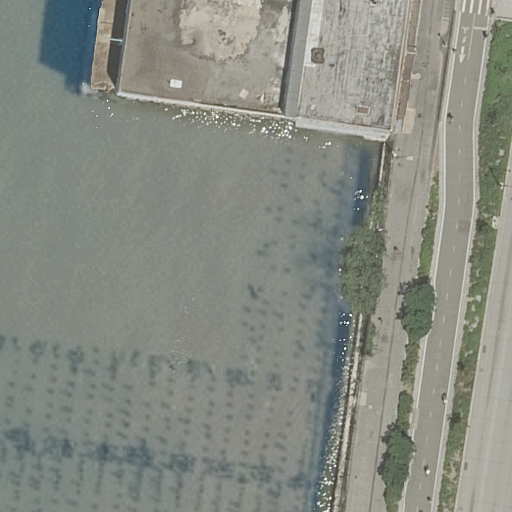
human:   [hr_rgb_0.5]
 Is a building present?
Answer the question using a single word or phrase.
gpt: yes

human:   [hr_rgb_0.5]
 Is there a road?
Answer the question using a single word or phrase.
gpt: yes

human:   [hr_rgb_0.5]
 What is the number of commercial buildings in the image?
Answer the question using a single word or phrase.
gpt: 0

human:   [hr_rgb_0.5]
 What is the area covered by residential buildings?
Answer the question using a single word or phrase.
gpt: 1186m2

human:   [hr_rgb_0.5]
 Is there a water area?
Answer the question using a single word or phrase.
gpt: yes

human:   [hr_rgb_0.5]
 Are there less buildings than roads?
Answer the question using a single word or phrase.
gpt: yes

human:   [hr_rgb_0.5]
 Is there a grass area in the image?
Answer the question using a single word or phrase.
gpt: yes

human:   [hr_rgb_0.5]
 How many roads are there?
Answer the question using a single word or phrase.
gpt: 6

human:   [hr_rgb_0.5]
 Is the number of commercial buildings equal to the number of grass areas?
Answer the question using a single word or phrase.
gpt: no

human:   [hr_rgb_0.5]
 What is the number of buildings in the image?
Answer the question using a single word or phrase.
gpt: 1

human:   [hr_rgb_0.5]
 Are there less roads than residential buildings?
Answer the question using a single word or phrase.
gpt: no

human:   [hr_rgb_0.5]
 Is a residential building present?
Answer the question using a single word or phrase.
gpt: yes

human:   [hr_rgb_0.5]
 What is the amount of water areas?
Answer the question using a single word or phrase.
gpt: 1

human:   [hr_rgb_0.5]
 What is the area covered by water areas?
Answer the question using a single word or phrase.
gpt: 6263m2

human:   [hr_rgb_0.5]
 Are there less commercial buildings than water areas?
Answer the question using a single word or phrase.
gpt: yes

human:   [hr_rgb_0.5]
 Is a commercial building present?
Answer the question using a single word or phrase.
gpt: no

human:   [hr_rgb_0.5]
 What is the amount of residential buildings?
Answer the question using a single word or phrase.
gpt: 1

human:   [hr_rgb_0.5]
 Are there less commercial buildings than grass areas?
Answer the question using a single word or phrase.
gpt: yes

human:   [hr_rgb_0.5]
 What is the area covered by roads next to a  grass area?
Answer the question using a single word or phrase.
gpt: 0m2

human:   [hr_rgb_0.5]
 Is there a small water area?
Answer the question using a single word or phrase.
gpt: no

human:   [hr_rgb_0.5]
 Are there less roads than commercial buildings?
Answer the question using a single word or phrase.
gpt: no

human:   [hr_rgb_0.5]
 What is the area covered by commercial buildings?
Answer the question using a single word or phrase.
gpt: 0m2

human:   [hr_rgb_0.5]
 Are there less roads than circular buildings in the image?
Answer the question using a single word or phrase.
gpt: no

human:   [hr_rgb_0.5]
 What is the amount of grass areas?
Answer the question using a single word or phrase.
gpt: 2

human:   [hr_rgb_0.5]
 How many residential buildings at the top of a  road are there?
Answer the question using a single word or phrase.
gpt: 1

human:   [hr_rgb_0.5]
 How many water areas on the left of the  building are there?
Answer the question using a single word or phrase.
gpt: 0

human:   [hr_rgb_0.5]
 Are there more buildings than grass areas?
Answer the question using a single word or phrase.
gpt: no

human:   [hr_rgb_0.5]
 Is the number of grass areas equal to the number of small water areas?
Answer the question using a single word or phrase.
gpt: no

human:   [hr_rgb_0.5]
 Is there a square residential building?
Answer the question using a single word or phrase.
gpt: no

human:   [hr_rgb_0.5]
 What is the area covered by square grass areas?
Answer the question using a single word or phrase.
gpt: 0m2

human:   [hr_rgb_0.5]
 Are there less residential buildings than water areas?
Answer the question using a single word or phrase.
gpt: no

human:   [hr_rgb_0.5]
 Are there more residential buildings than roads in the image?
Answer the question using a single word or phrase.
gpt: no

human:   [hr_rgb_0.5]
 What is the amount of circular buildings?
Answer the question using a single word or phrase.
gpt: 0

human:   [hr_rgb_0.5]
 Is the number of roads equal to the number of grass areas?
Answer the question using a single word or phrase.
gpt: no

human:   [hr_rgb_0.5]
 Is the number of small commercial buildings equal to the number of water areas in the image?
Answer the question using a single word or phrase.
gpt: no

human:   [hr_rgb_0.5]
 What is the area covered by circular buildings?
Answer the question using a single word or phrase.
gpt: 0m2

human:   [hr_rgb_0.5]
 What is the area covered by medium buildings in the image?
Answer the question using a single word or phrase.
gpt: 0m2

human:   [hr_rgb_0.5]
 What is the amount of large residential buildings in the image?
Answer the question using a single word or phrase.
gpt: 1

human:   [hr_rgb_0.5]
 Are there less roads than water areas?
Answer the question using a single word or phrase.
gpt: no

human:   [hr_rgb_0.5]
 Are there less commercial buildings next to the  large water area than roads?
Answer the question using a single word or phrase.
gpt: yes

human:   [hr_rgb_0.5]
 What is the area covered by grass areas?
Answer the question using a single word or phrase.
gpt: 84m2

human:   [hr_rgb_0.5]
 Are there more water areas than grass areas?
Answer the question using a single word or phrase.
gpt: no

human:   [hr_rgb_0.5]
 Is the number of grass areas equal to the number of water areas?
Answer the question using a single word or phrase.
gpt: no

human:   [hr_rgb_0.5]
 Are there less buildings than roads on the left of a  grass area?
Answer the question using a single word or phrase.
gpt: yes

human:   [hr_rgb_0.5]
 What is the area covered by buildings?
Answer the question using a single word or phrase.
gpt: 1186m2

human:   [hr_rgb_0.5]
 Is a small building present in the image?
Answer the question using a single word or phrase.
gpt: no

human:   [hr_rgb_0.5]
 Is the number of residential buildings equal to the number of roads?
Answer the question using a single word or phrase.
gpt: no

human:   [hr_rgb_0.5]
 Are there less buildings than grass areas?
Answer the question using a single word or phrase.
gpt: yes

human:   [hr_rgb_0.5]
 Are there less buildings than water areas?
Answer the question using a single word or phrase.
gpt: no

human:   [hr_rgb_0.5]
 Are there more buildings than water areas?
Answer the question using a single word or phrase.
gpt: no

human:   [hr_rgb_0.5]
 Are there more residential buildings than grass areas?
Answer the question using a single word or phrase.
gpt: no

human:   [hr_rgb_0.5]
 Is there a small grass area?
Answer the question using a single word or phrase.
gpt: yes

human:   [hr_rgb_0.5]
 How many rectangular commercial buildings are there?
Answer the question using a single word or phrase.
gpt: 0

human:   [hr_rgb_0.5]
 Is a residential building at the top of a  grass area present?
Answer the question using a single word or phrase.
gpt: yes

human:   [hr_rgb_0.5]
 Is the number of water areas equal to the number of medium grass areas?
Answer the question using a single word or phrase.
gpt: no

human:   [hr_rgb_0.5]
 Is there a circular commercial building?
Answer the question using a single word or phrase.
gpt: no

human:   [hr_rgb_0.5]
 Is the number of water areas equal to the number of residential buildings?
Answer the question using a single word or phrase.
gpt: yes

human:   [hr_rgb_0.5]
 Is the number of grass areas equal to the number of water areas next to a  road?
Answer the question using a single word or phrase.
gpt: no

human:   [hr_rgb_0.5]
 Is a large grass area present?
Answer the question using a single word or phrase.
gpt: no

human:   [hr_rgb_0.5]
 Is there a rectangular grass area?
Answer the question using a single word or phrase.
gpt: yes

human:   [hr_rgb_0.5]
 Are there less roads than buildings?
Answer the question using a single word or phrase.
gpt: no

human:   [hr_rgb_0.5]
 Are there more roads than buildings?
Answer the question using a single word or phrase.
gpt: yes

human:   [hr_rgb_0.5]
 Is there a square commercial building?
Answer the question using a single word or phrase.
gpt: no

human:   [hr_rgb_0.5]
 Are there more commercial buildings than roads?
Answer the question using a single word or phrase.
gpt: no